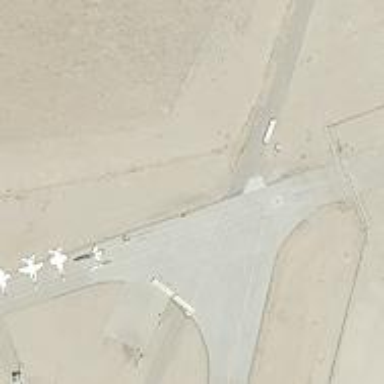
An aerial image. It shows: View of taxiway at the airport.